Interaction volume radius: 10 \u00c5
Interaction volume height: 15 \u00c5
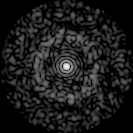
Disorder parameter: 0.844